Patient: sex M, age 70
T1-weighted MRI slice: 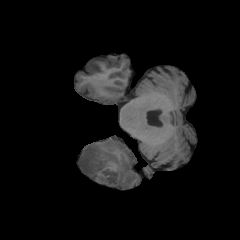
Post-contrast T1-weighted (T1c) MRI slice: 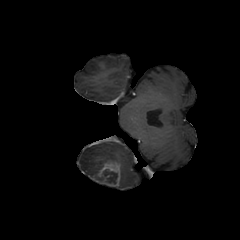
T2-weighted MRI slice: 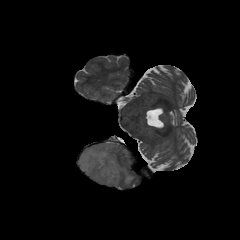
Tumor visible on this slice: yes
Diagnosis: Glioblastoma, IDH-wildtype
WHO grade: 4